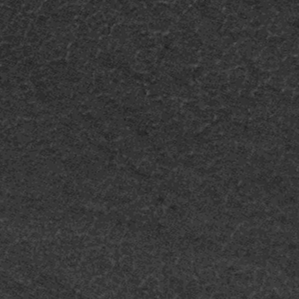
Label: frost